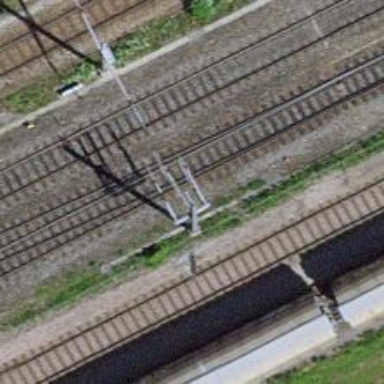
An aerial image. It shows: Railway switch.